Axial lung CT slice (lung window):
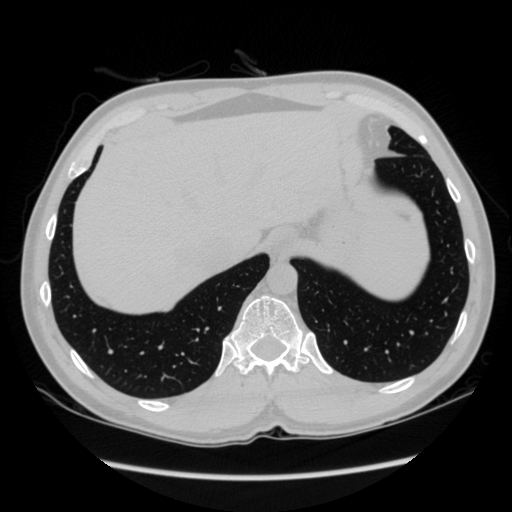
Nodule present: no